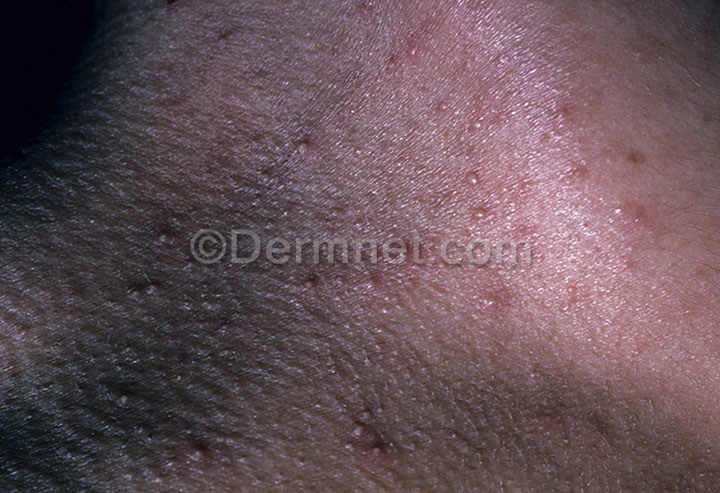
Disease: Tinea Ringworm Candidiasis and other Fungal Infections